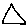
Label: triangle